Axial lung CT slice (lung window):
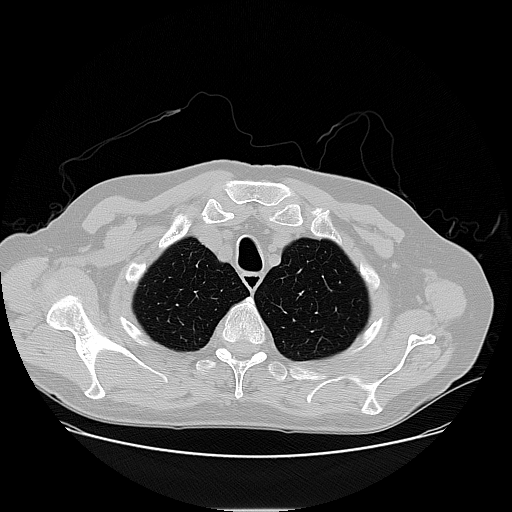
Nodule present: no